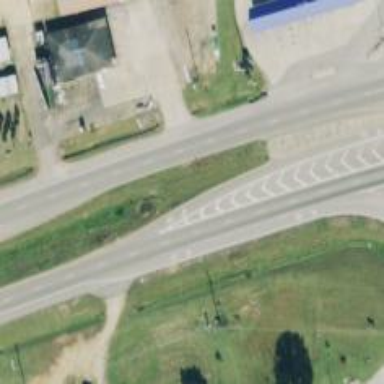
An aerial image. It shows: Trunk highway.